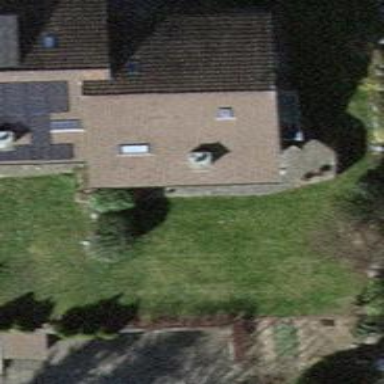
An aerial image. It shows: Gabled house with roof tiles.